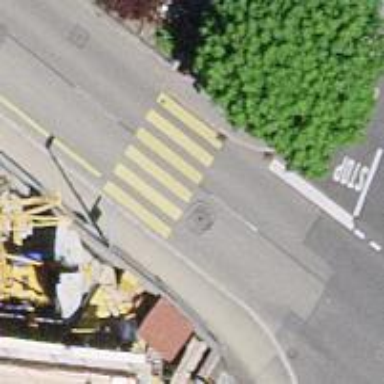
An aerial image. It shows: Uncontrolled zebra crossing on the road.